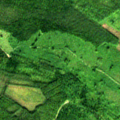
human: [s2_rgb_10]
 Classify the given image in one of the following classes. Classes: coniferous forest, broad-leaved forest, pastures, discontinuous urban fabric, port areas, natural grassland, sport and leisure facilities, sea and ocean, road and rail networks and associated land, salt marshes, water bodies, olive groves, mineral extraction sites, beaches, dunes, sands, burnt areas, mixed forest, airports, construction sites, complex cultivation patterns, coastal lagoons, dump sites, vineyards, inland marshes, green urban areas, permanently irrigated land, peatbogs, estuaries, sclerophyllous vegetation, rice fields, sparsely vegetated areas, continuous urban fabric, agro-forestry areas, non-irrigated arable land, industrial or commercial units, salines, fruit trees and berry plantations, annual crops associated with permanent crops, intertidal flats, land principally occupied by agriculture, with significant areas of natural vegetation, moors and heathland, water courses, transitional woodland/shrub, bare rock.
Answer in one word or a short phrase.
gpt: broad-leaved forest, mixed forest, transitional woodland/shrub